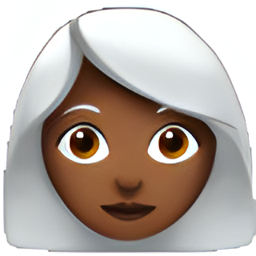
Name: woman white haired medium dark skin tone
Emoji: 👩🏾‍🦳
Group: People & Body
Sub-group: person